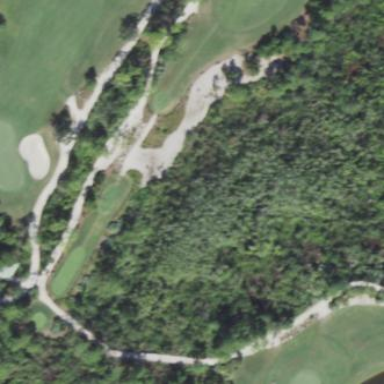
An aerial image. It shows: Bunker on golf course.